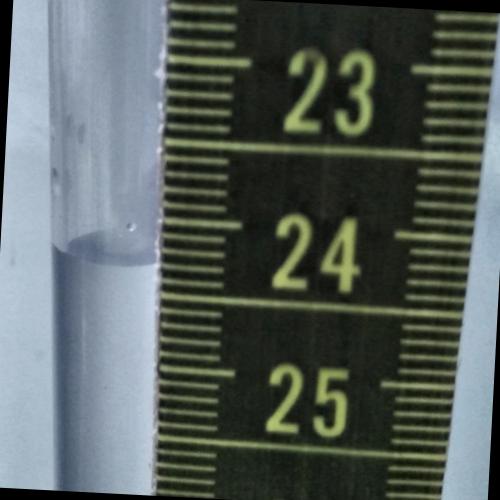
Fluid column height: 24.3 cm